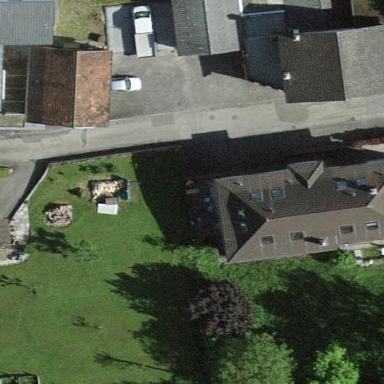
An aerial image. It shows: Gabled roof adorns the apartments building.